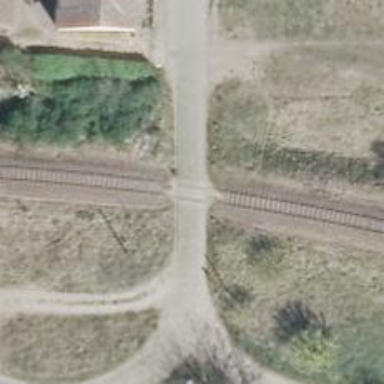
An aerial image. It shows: Disused railway.